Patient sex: F
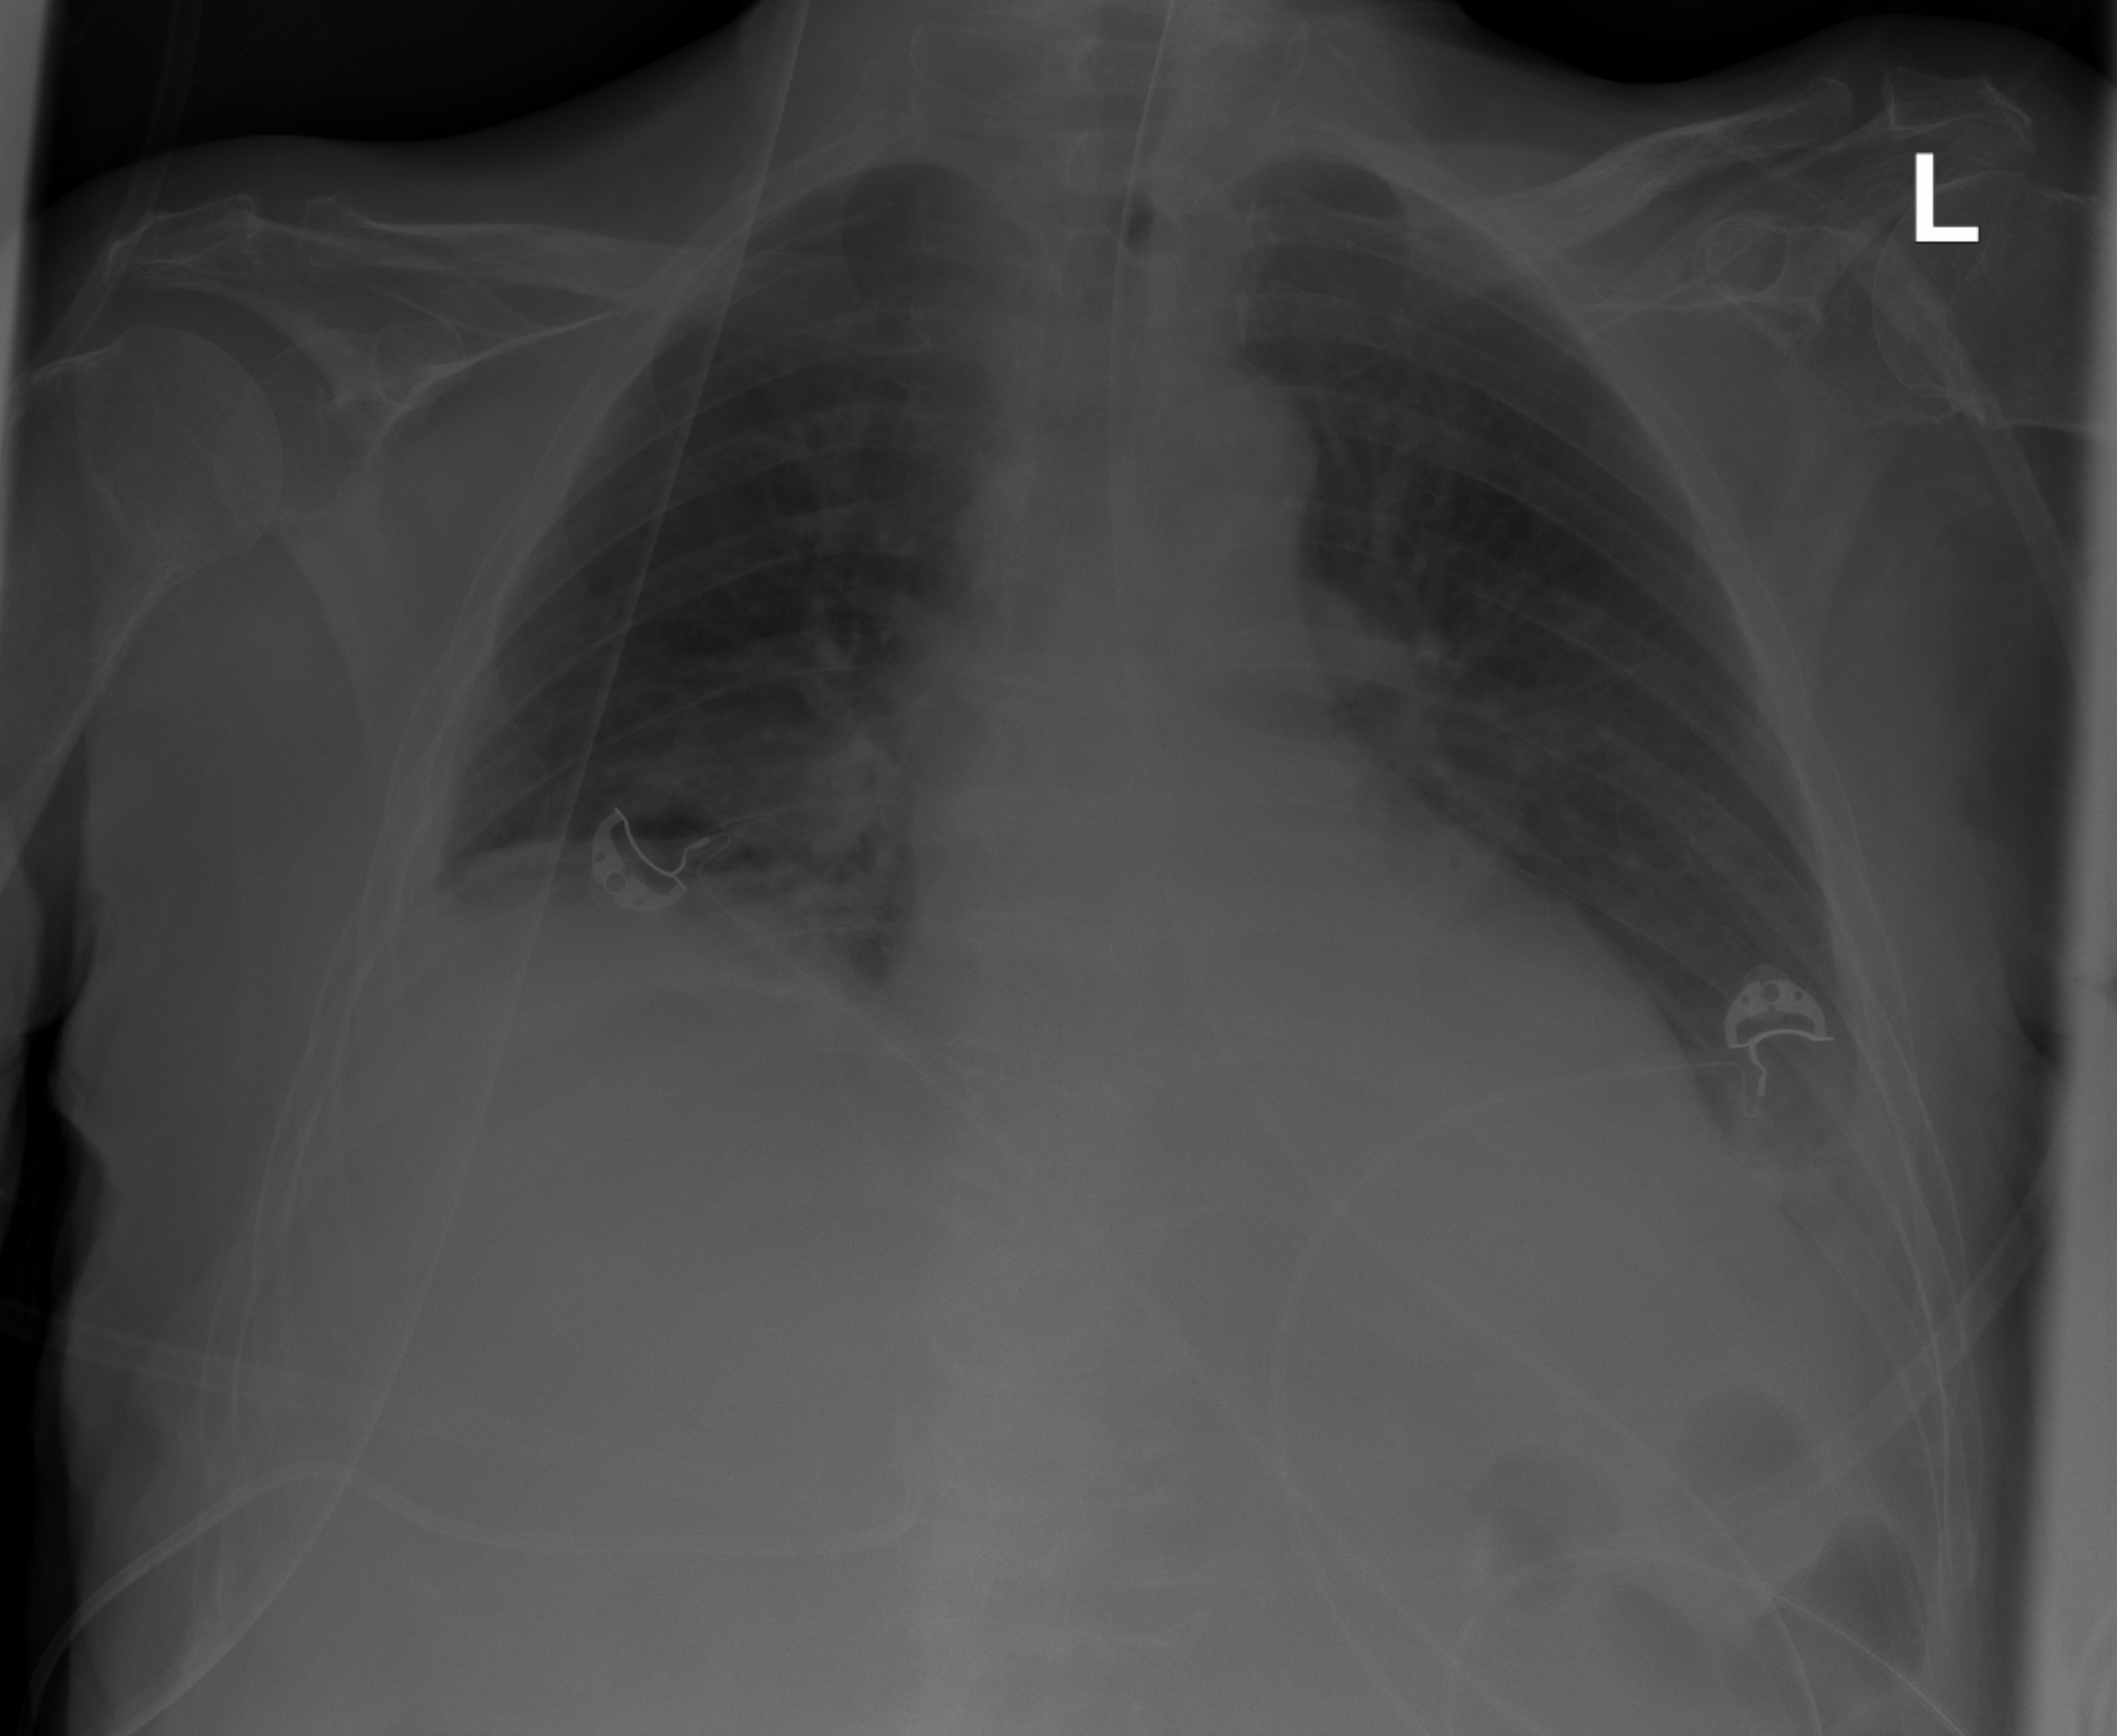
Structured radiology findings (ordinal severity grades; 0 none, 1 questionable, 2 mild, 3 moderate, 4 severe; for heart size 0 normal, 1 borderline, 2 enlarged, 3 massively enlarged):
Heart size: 0
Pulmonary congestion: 0
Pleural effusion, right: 2
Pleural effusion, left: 2
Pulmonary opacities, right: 0
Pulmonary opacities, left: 0
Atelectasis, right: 2
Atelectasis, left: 2